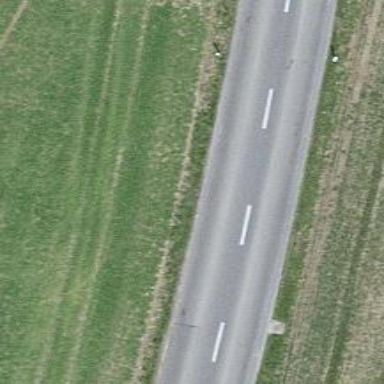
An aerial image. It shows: Tertiary road with asphalt surface.